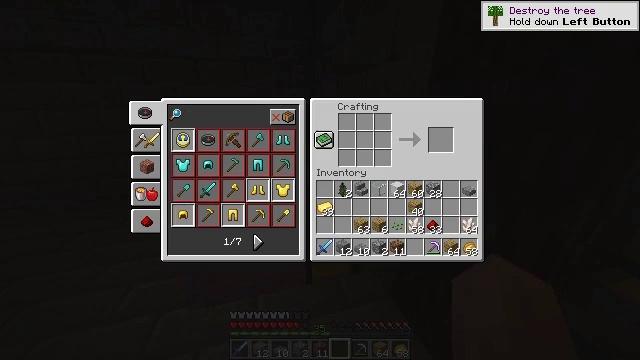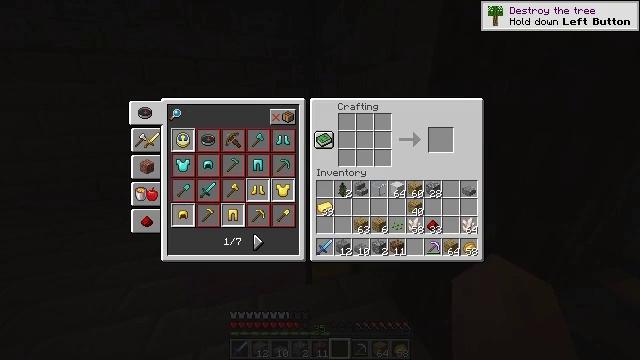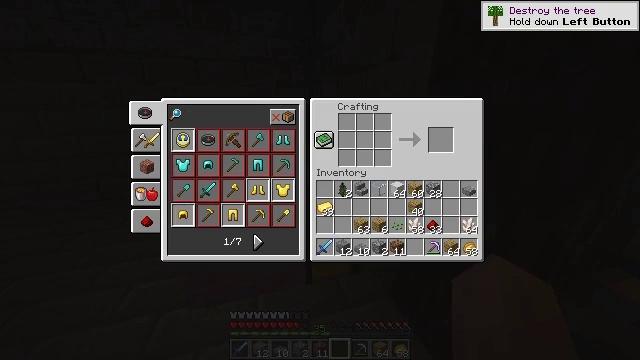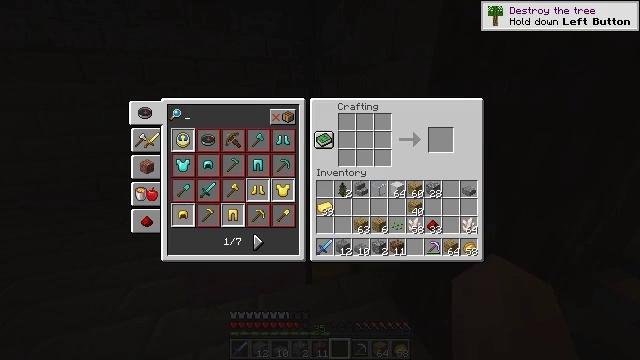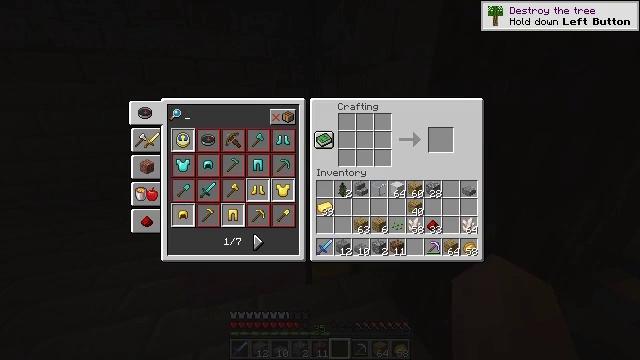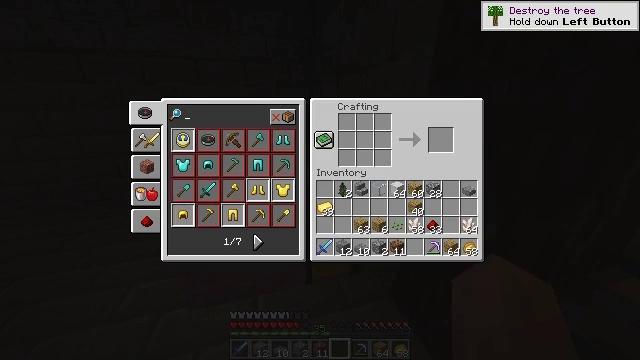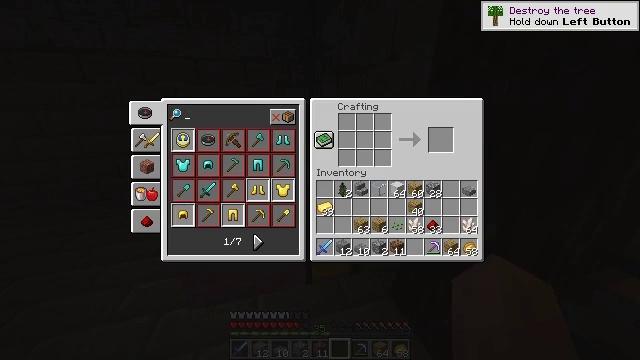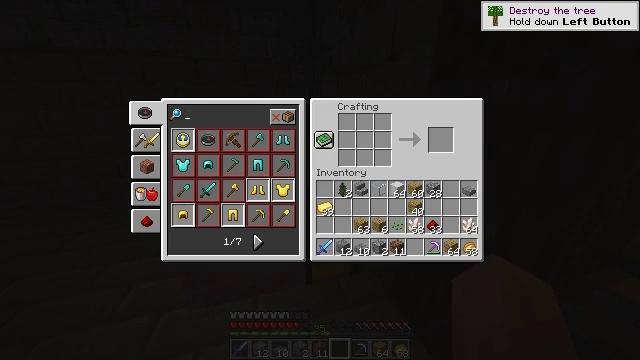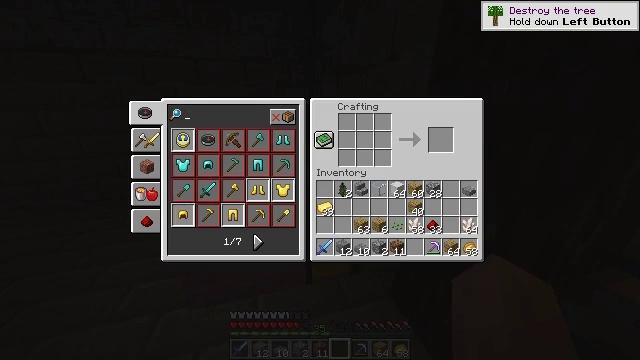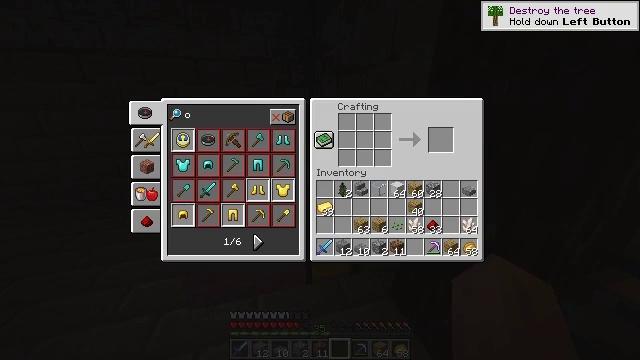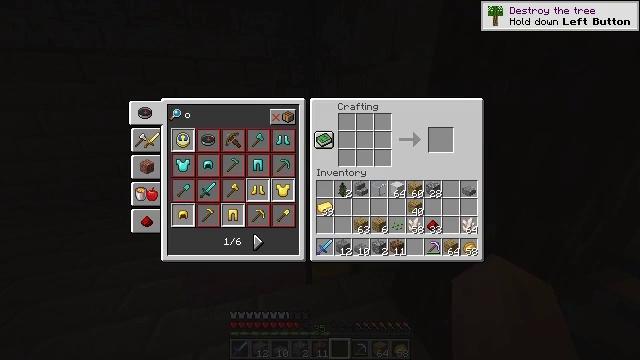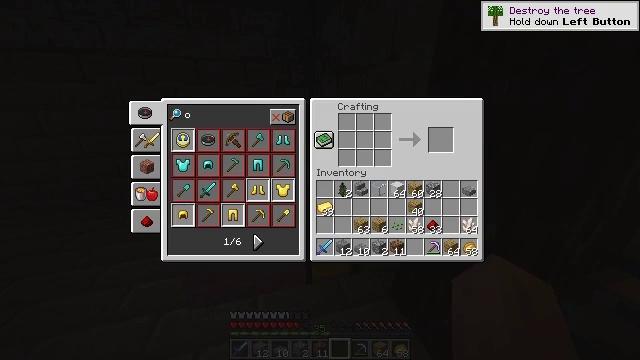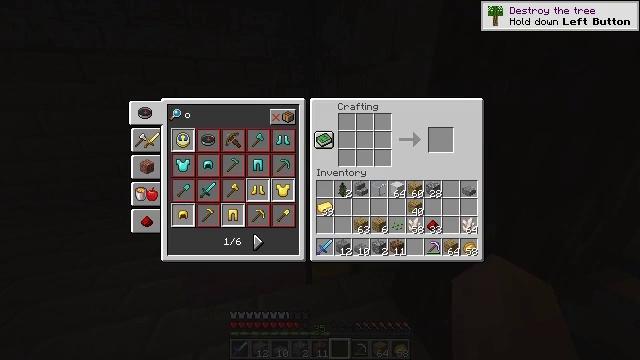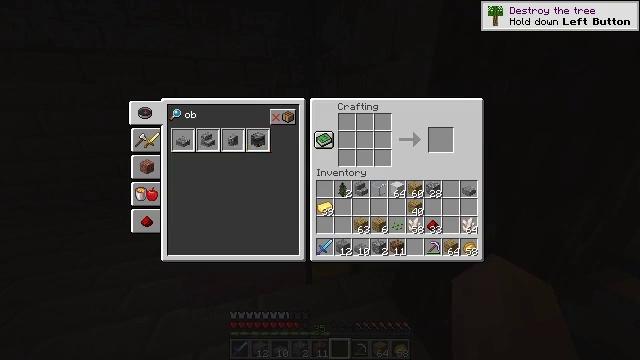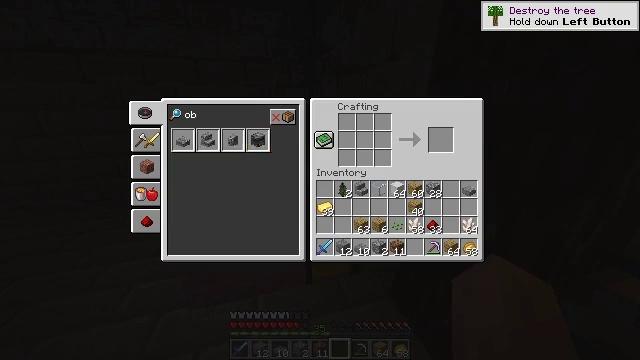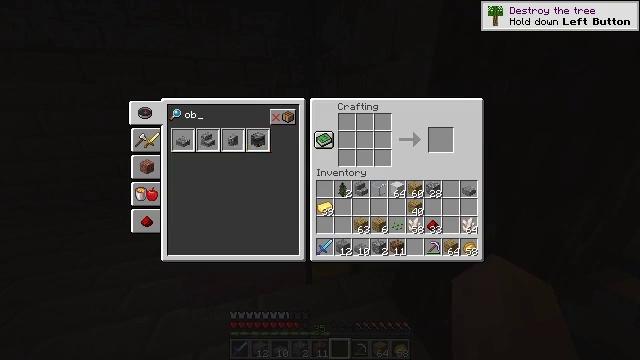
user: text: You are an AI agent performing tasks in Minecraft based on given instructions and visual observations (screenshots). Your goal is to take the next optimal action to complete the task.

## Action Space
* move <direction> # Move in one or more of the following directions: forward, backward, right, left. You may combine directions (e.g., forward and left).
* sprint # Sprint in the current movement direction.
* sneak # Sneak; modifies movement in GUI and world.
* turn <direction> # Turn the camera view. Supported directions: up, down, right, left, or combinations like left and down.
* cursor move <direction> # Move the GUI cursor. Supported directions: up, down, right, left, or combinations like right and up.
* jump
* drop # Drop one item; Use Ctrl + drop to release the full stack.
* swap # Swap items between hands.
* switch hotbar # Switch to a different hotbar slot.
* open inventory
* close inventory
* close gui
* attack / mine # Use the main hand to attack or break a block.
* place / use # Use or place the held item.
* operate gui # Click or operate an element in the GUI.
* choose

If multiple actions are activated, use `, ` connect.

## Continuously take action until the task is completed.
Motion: motion action
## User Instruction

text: Use the crafting table to create an observer.
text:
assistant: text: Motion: operate gui
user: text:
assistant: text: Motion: no_op
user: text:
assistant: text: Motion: no_op
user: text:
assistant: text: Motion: no_op
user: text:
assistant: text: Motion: no_op
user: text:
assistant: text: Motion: no_op
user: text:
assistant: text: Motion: no_op
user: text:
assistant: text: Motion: no_op
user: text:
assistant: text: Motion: no_op
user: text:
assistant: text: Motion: no_op
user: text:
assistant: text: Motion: no_op
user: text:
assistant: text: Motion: no_op
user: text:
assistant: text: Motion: no_op
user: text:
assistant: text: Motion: no_op
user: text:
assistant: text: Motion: no_op
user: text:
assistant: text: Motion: no_op
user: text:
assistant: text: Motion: move back
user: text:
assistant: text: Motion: move back
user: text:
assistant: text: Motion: no_op
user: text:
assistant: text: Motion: no_op
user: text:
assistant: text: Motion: no_op
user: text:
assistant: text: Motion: cursor move left and down
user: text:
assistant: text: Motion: cursor move left and down
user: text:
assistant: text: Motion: no_op
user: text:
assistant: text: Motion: cursor move right and up
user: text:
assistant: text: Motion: no_op
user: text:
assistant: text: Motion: operate gui
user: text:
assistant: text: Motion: cursor move right
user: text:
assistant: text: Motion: cursor move right and down
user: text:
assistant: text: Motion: cursor move right